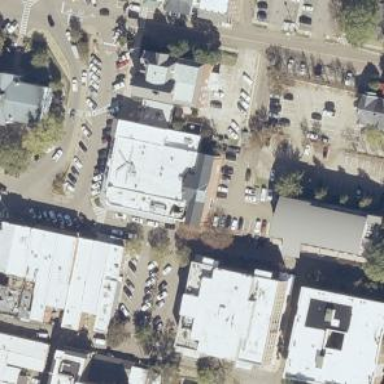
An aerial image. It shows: Retail building.